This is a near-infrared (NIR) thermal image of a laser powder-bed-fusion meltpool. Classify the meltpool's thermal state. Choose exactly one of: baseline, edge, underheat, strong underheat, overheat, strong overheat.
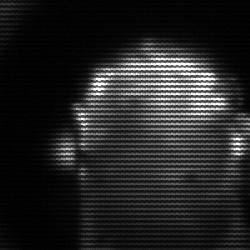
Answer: baseline